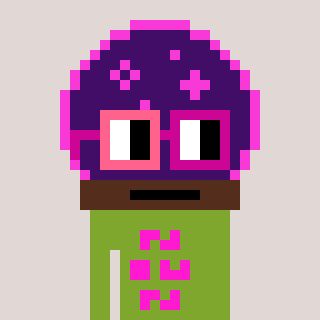
a pixel art character with square pink and red glasses, a crystalball-shaped head and a slimegreen-colored body on a warm background